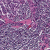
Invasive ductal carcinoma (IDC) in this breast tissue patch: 1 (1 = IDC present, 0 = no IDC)